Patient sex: M
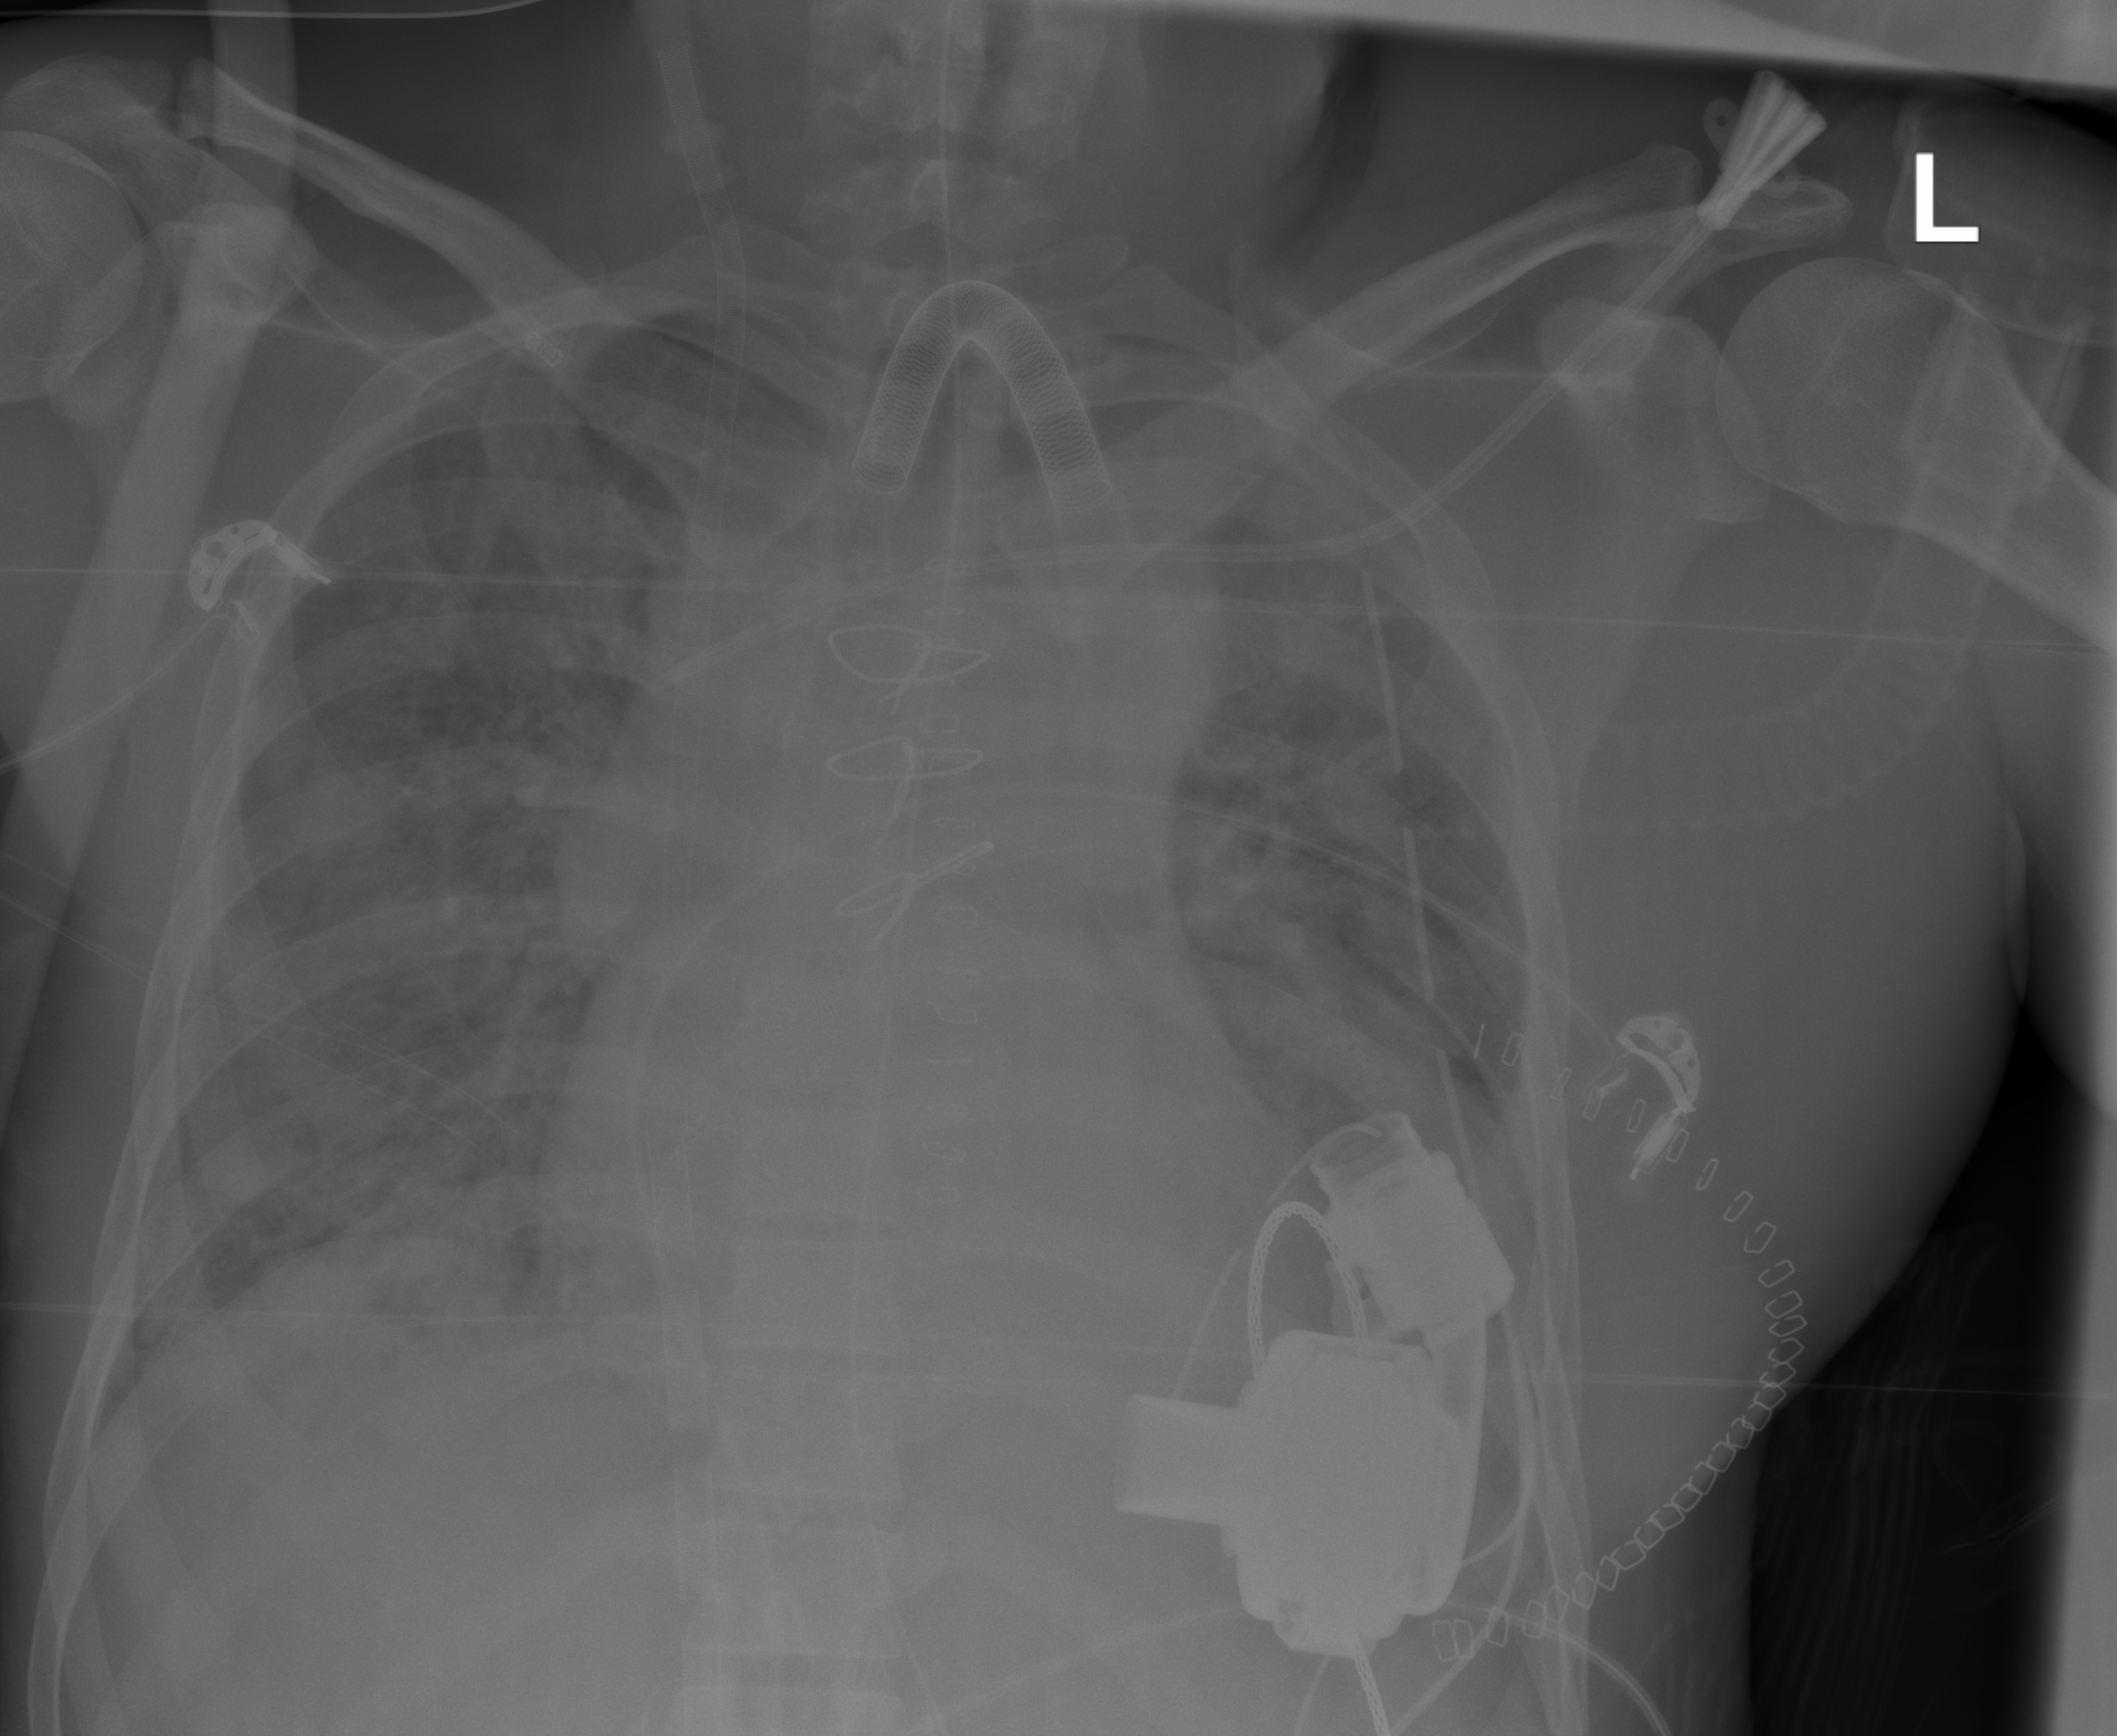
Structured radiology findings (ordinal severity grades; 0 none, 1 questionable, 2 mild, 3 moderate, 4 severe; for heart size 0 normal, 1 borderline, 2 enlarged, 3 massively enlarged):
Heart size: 2
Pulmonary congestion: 2
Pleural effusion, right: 2
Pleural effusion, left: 0
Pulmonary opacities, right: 2
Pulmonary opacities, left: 2
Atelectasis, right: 3
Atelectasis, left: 2